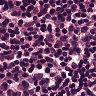
Metastatic tissue present: no